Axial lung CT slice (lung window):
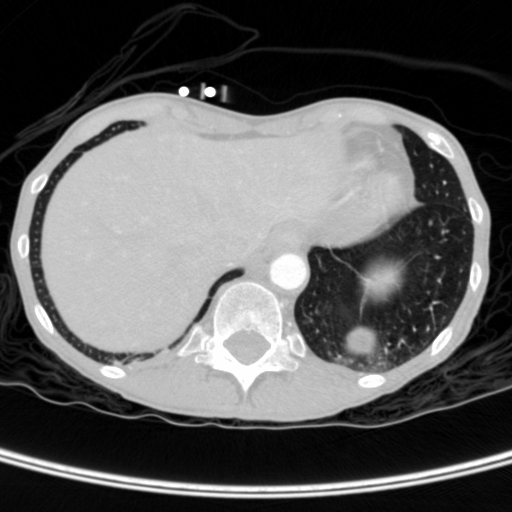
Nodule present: no